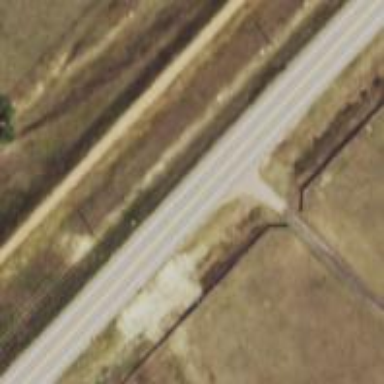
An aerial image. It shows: Trunk highway with asphalt surface and grade1 tracktype.